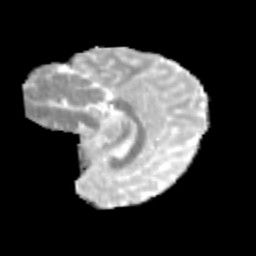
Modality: MD
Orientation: sagittal
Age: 9
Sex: female
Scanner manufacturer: siemens
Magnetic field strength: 3 T
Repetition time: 3.8 s
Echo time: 0.07 s